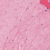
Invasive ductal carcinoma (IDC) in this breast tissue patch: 1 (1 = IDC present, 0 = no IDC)